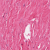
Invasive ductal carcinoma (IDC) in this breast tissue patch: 0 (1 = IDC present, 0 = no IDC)